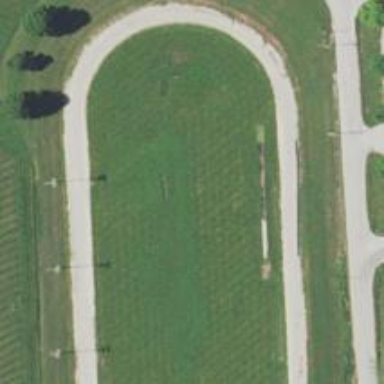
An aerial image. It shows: Gravel track for leisure land.